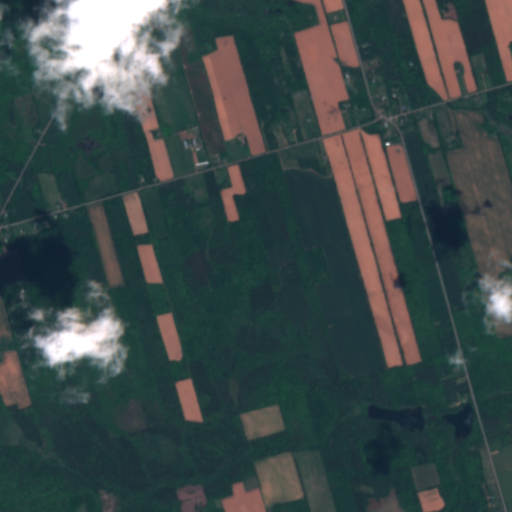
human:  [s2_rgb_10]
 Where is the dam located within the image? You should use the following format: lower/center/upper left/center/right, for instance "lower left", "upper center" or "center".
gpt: The dam is located in the lower right of the image.
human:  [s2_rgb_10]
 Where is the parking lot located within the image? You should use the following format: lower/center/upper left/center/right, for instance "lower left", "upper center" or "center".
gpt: The parking lot is located in the lower right of the image.
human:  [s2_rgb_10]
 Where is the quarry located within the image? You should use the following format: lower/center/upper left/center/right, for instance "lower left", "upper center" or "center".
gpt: The quarry is located in the upper left of the image.
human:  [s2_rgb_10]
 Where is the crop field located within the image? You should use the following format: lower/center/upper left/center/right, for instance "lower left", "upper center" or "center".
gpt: There is no crop field in the image.